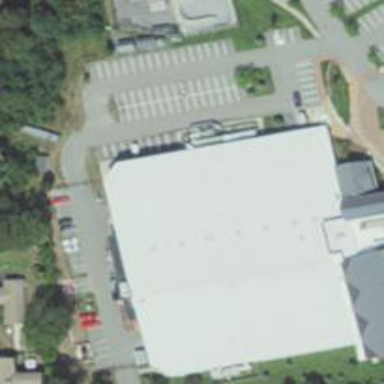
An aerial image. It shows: Ice rink in leisure land.